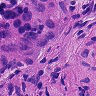
Metastatic tissue present: yes